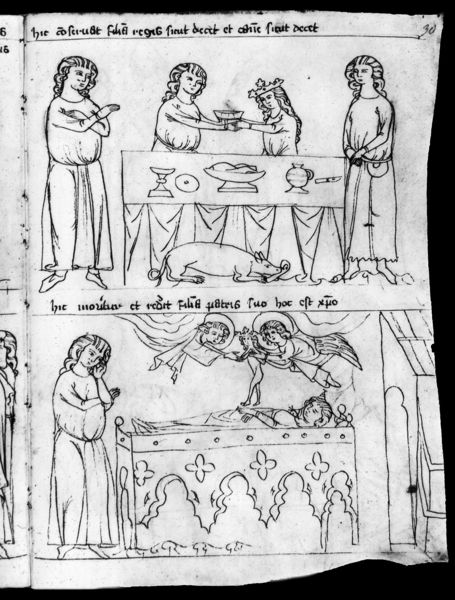
Titel: Krumauer Bildcodex
Institution: Wien, Österreichische Nationalbibliothek
Schlagwörter: menschen, frau, männer, skizze, tisch, zeichnung, dach, haus, hund, gesichter, trinken, schale, tod, tot, bach, haare, kelch, kind, engel, schalen, schrift, papier, könig, essen, tafel, bett, schwein, buch, seite, text, speisen, mahlzeit, karaffe, beerdigung, sarg, leichnam, mittelalter, königin, abendmahl, pokal, schüsseln, maria, latein, speise, buchmalerei, esssen, totenmahl